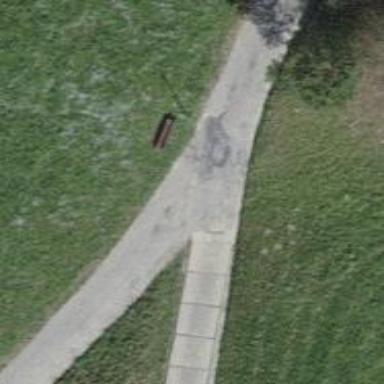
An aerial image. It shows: Bench for seating.